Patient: sex F, age 34
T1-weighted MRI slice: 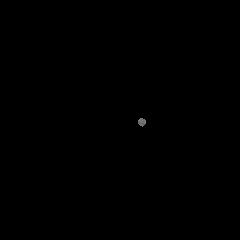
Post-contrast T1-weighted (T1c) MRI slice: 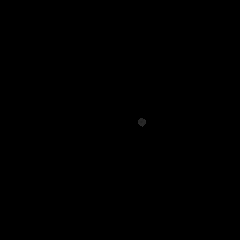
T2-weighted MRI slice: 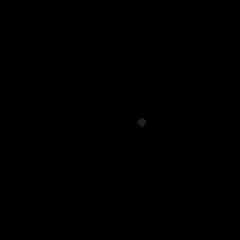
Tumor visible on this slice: no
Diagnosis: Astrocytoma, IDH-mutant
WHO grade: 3